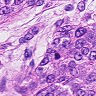
Metastatic tissue present: yes